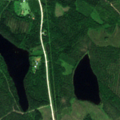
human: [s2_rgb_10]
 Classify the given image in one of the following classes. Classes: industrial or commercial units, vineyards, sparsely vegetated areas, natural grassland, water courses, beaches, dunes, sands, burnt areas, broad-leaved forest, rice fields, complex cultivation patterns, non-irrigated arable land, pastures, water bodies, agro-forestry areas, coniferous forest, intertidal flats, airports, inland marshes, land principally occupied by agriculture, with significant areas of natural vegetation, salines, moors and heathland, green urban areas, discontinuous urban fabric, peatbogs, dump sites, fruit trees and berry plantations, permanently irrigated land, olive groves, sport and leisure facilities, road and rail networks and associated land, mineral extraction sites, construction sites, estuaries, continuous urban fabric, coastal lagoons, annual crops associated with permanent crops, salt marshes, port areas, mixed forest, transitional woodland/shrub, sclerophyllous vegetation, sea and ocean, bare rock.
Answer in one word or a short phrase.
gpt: coniferous forest, water bodies